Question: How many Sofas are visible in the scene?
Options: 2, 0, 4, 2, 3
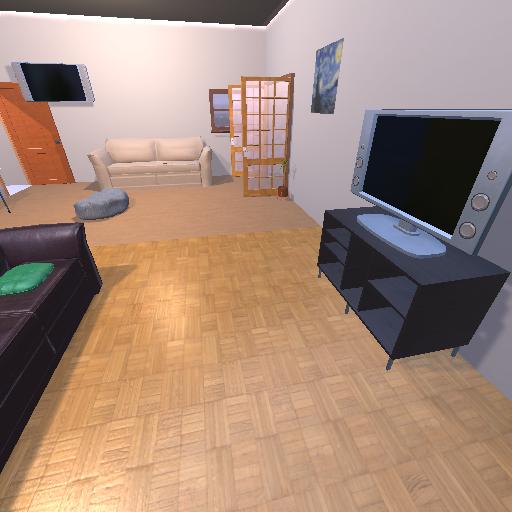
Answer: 2